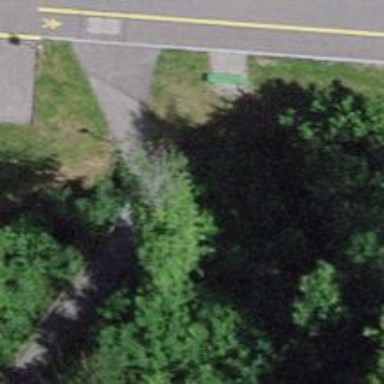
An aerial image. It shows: Road with bridge.